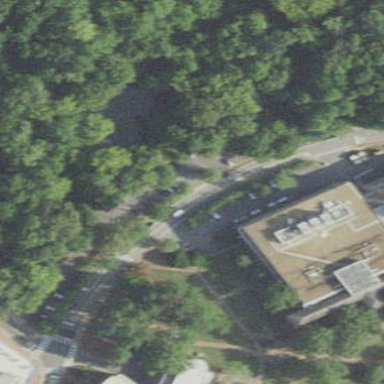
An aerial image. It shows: Parking area with paved surface.